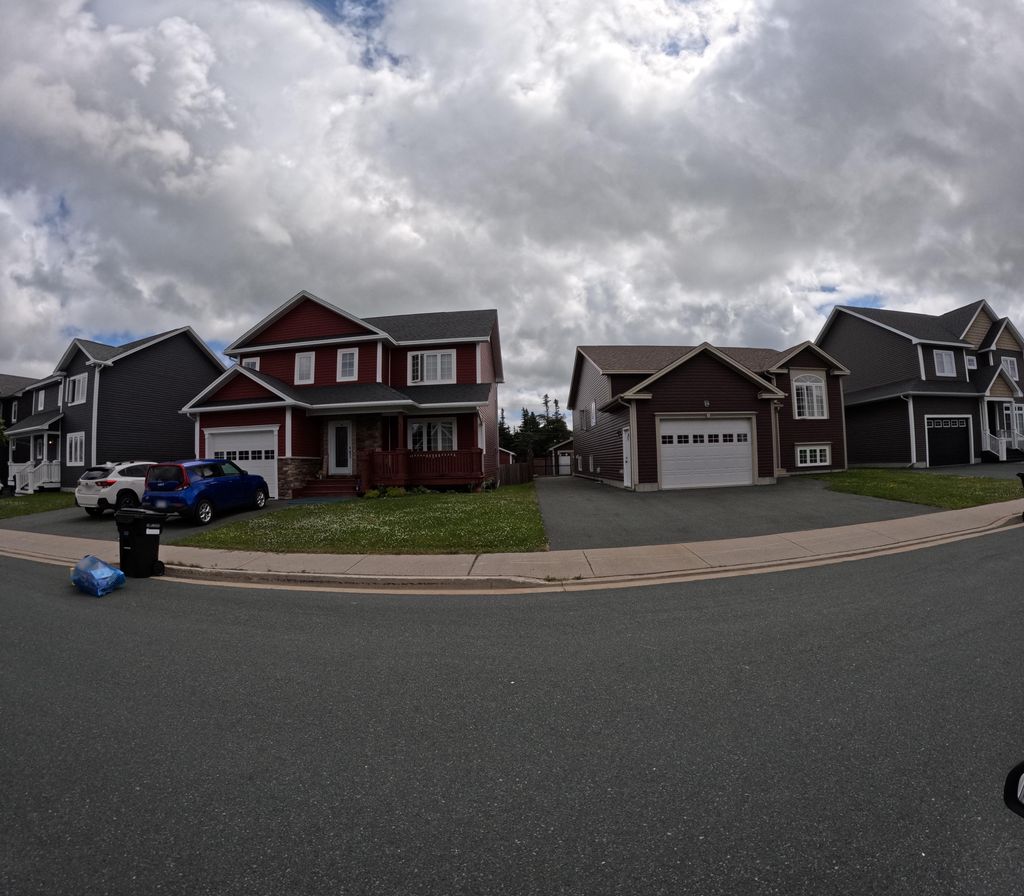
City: st_johns